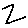
Label: zigzag